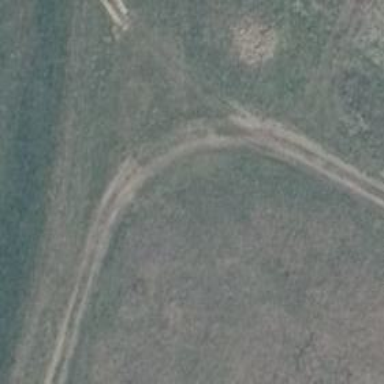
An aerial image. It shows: Track with grade 4 track type.